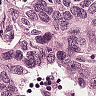
Metastatic tissue present: yes